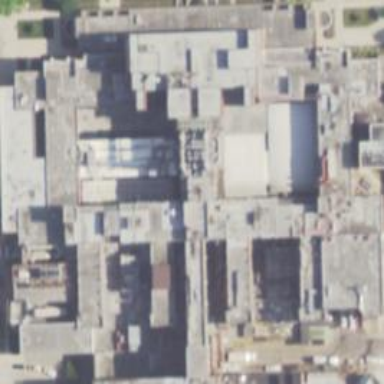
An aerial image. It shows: Section of hospital building.